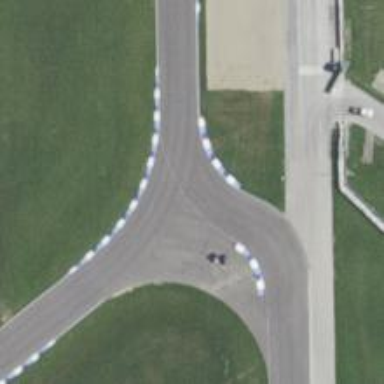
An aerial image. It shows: Raceway for motor sports.